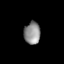
Tissue: lung
Cell type: T cells
Senescence score: 0.17
Nuclear area (px): 354
Mean DAPI intensity: 142.35